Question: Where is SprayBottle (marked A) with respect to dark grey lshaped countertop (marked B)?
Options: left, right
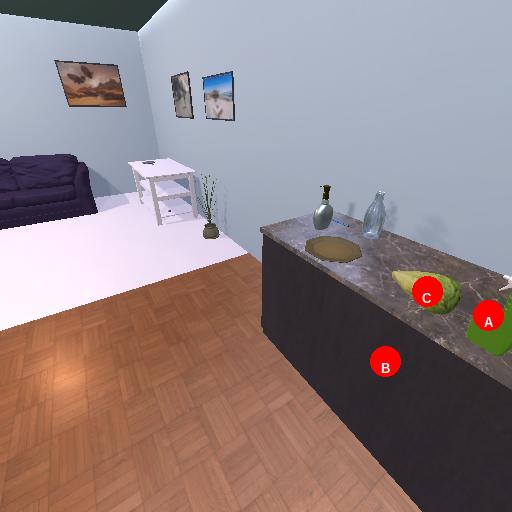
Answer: left